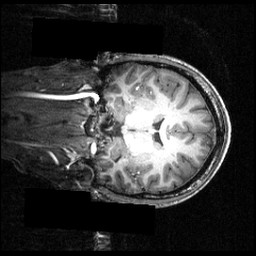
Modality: T1w
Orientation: coronal
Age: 22
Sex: male
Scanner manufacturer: siemens
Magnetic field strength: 3.951 T
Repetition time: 1.5 s
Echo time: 0.00335 s